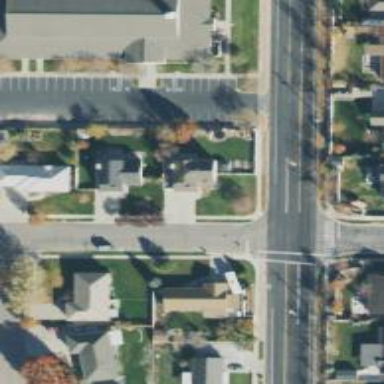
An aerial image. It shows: Unmarked road crossing.